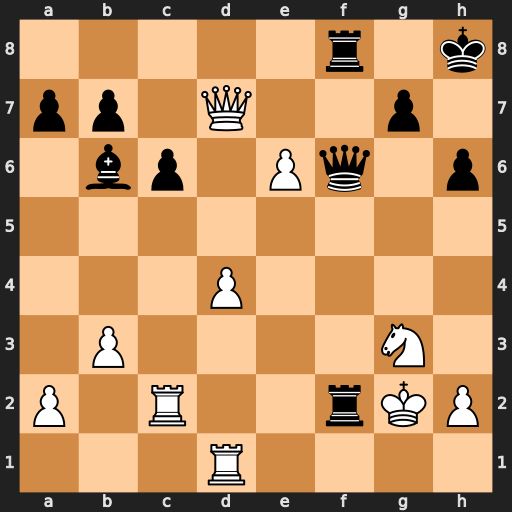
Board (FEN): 5r1k/pp1Q2p1/1bp1Pq1p/8/3P4/1P4N1/P1R2rKP/3R4
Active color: w
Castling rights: -
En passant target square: -
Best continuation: Rxf2 Qxf2+ Kh3 Rd8 e7 Rxd7 e8=Q+ Kh7 Qxd7